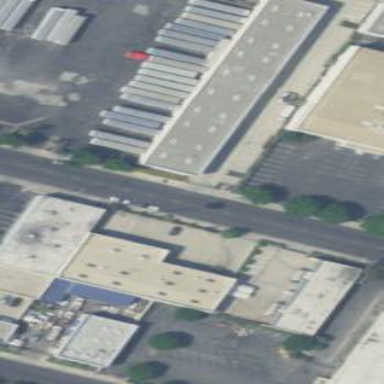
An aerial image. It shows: Warehouse building.